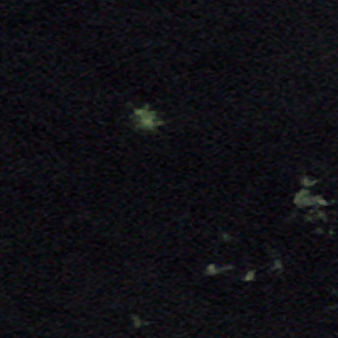
Label: other